Question: Hello can someone help me resolve this issue. I tried the possible solutions of stackoverflow, but still I am getting error. I am a beginner in Flask. Removed some middle part of the code as I wasn't able to post it.
I am getting 404 error on few files:

My HTML template code is:
'''
<!DOCTYPE html>
<html lang="en" class="no-js">
<head>
<meta charset="utf-8">
<meta name="viewport" content="width=device-width, initial-scale=1">
<title>Indus HTML5 Free Responsive Template | Template stock</title>
<link rel="stylesheet" type="text/css" href="{{ url_for('static', filename='/css/bootstrap.min.css') }}" />
<link rel="stylesheet" type="text/css" href="{{ url_for('static', filename='/css/et-lineicon.css') }}" />
<link rel="stylesheet" type="text/css" href="{{ url_for('static', filename='/css/font-awesome.min.css') }}" />
<link rel="stylesheet" type="text/css" href="{{ url_for('static', filename='/css/style.css') }}" />
<link href='http://fonts.googleapis.com/css?family=Roboto:400,500,400italic,500italic,700' rel='stylesheet' type='text/css'>
<!--[if IE]>
<script src="http://html5shiv.googlecode.com/svn/trunk/html5.js"></script>
<![endif]-->
</head>
<body>
<!-- Preloader -->
<div class="animationload">
<div class="loader">
Loading...
</div>
</div>
<!-- End Preloader -->
<!-- =========================
FOOTER
========================== -->
<footer class="footer">
<div class="container text-center">
<div class="row">
<div class="col-md-12">
<ul class="social list-inline">
<li class="social-btn" id="fb"><a href="#"><i class="fa fa-facebook"></i></a></li>
<li class="social-btn" id="tw"><a href="#"><i class="fa fa-twitter"></i></a></li>
<li class="social-btn" id="tbl"><a href="#"><i class="fa fa-tumblr"></i></a></li>
<li class="social-btn" id="pin"><a href="#"><i class="fa fa-pinterest"></i></a></li>
<li class="social-btn" id="flk"><a href="#"><i class="fa fa-flickr"></i></a></li>
</ul>
</div>
</div>
<div class="row">
<p class="copyright">Copyright©️ 2016 <a href="http://templatestock.co">Template Stock</p>
</div>
</div>
</footer>
<!-- JAVASCRIPTS -->
<script src="{{ url_for('static', filename='/js/jquery.min.js') }}"></script>
<script src="{{ url_for('static', filename='/js/jquery.lwtCountdown-1.0.js') }}"></script>
<script src="{{ url_for('static', filename='/js/jquery.stellar.min.js') }}"></script>
<script src="{{ url_for('static', filename='/js/jquery.nicescroll.min.js') }}"></script>
<script src="{{ url_for('static', filename='/js/animated.js') }}"></script>
<script src="{{ url_for('static', filename='/js/main.js') }}"></script>
</body>
</html>
'''
My Directories:
<URL>
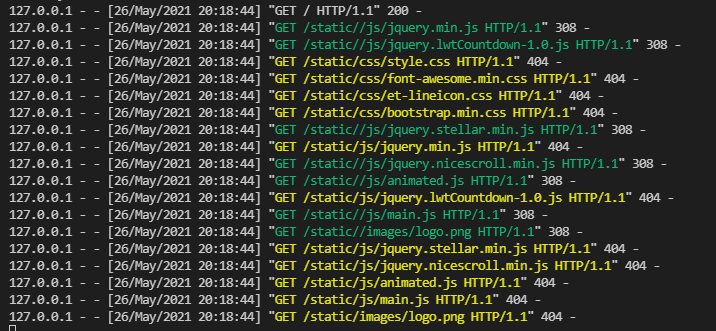
Answer: Well you need to place the static folder in the main directory and not inside the template folder.
'''
.\home
. emplates
- index.html
.\static
- css
- img
- fonts
- js
'''